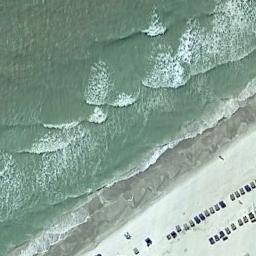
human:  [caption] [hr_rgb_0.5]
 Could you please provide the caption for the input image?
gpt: The beach is made up of green seawater and a coast with lots of parked cars .

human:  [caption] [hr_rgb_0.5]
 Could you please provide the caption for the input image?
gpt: There is a little greenery near the beach .

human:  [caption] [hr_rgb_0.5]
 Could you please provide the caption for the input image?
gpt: The green sea and a few waves and white fields .

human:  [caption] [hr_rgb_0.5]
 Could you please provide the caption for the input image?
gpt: The beach with white sand and some beach chairs arranged neatly on the beach .

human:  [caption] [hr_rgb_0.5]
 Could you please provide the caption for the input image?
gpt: There are many tents on the beach .